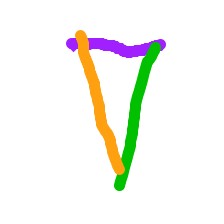
Shape: triangle